Question: I have a sub report in crystal report ..i am using vb.net

> delParkingtype.rpt
i created as sub report.then i calling this report to my crystal report viewr like this:
'''
Dim rpt As New DelivaryPerformance
Dim rpt1 As New DelParkingtype
Dim locid As Integer = RecordID("Locid", "Location_tbl", "LocName", CmbLocations.Text)
Dim cmdstatus As New SqlCommand("IBS_DelivaryStaus", con.connect)
cmdstatus.CommandType = CommandType.StoredProcedure
cmdstatus.Parameters.Add("@locid", SqlDbType.Int).Value = locid
da.SelectCommand = cmdstatus
da.Fill(ds)
If (ds.Tables(0).Rows.Count > 0) Then
rpt.SetDataSource(ds.Tables(0))
' CrystalReportViewer1.ReportSource = rpt
End If
Dim cmdparkingtype As New SqlCommand("IBS_Delivaryparkingtype", con.connect)
cmdparkingtype.CommandType = CommandType.StoredProcedure
cmdparkingtype.Parameters.Add("@locid", SqlDbType.Int).Value = locid
da1.SelectCommand = cmdparkingtype
da1.Fill(ds1)
If (ds1.Tables(0).Rows.Count > 0) Then
rpt1.SetDataSource(ds1.Tables(0))
CrystalReportViewer1.ReportSource = rpt1
CrystalReportViewer1.ReportSource = rpt
End If
'''
but
> DelParkingtype not filling any data..what is wrong with my code
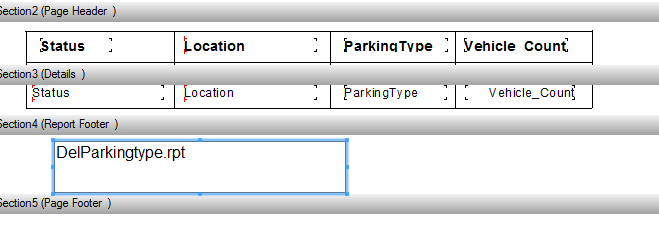
Answer: You should do something like this, you have to add the datasource to the subreport of your main report. After that you just add the main report to reportSource.
'''
rpt.Subreports(0).SetDataSource(ds1.Tables(0))
CrystalReportViewer1.ReportSource = rpt;
'''
You won't need this
'''
Dim rpt1 As New DelParkingtype
'''
Hope this helps you